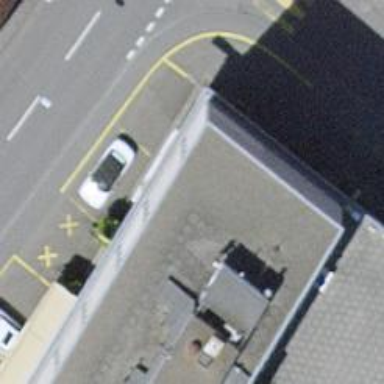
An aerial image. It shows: Restaurant.